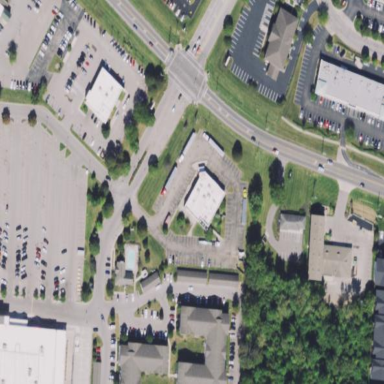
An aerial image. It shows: Retail area.